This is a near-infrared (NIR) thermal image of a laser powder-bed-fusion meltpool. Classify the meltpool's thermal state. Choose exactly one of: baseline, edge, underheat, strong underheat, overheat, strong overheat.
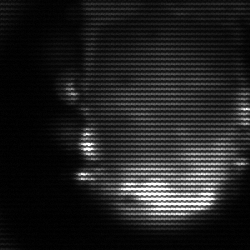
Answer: baseline